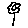
Label: flower